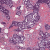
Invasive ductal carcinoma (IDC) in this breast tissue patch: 1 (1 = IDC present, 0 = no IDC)